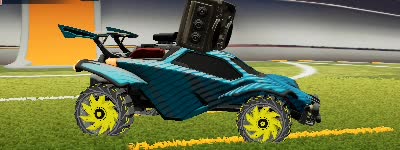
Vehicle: octane